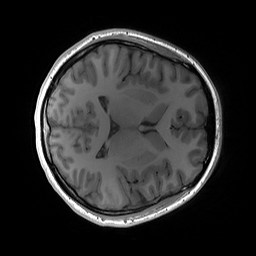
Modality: T1w
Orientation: axial
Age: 20
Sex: female